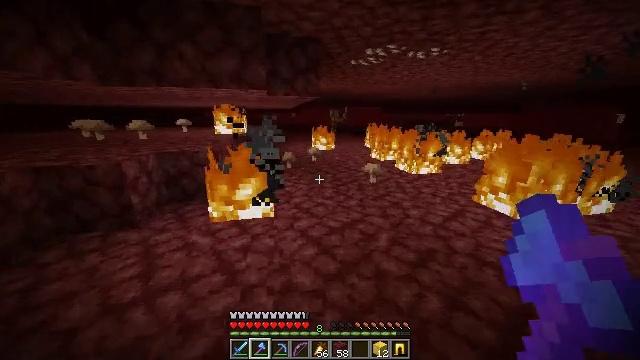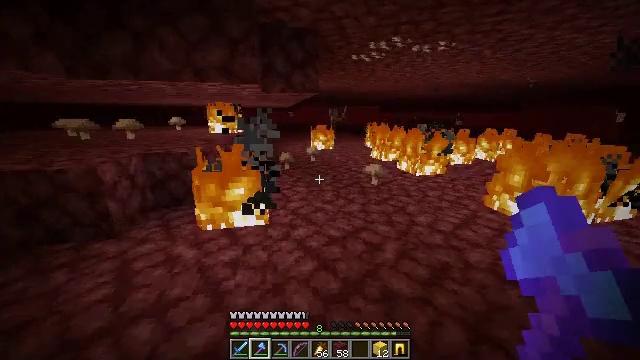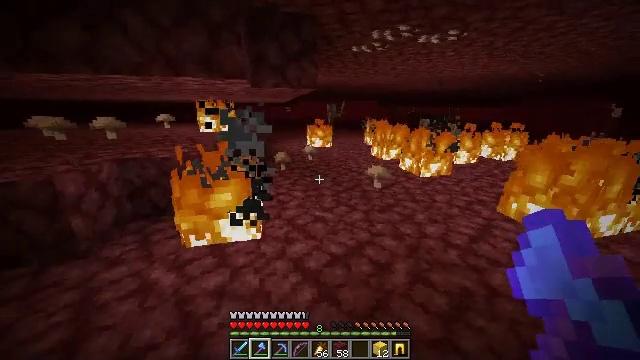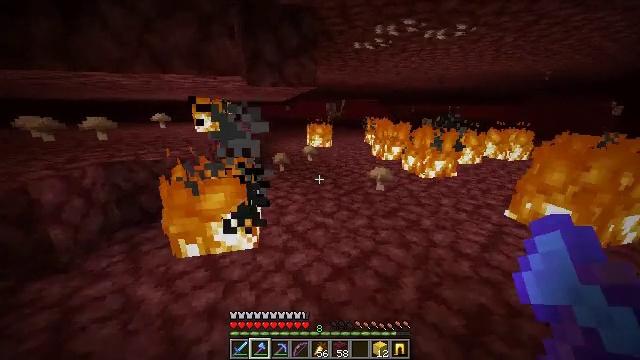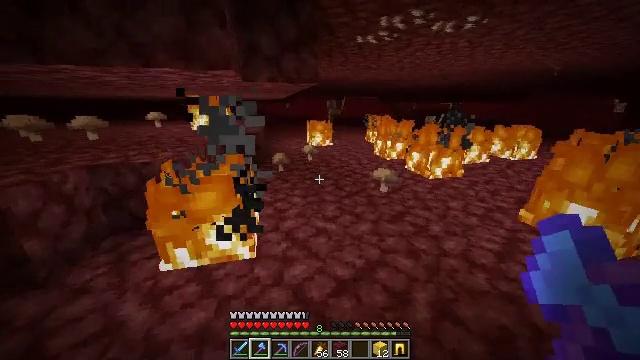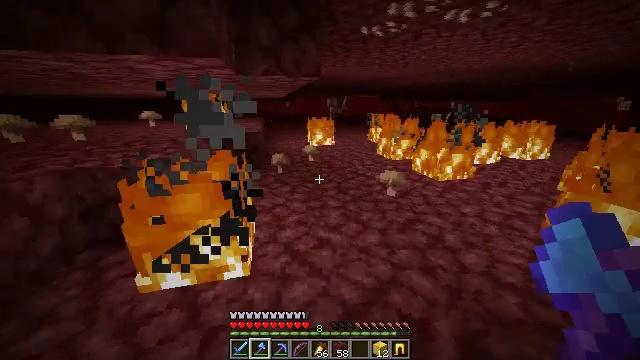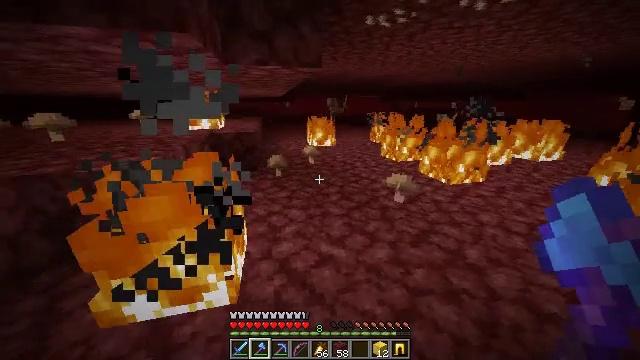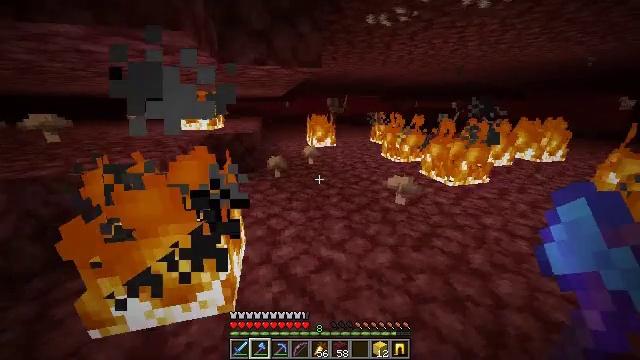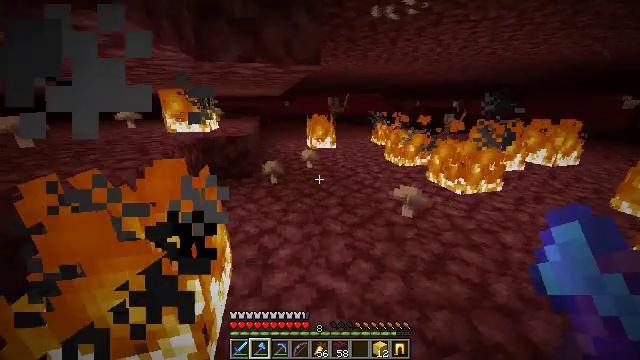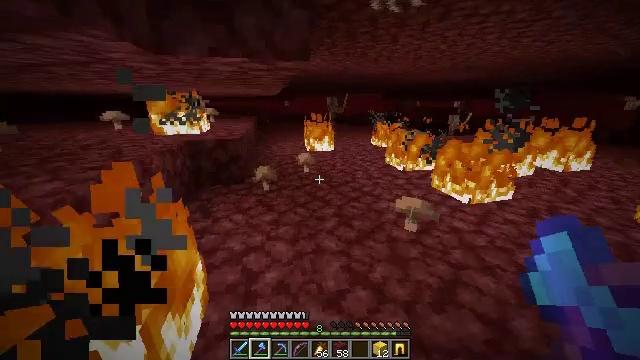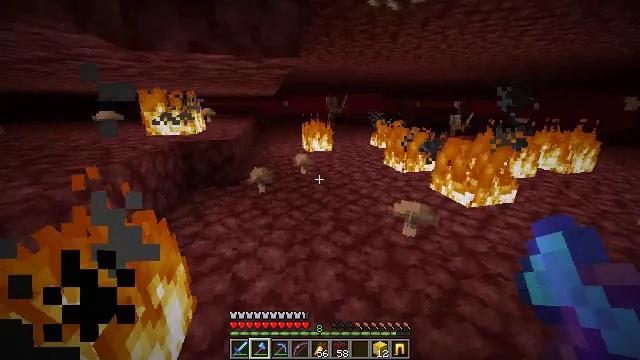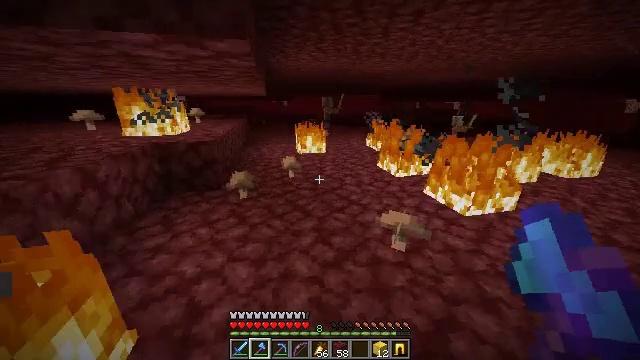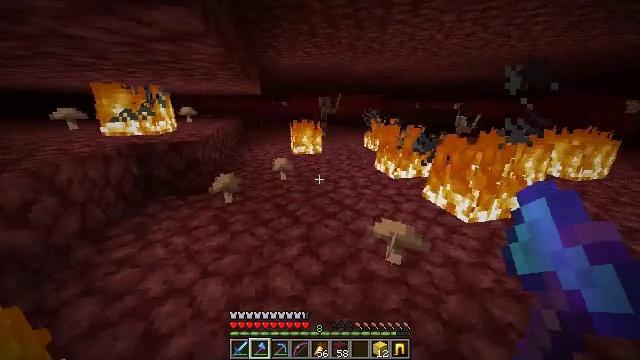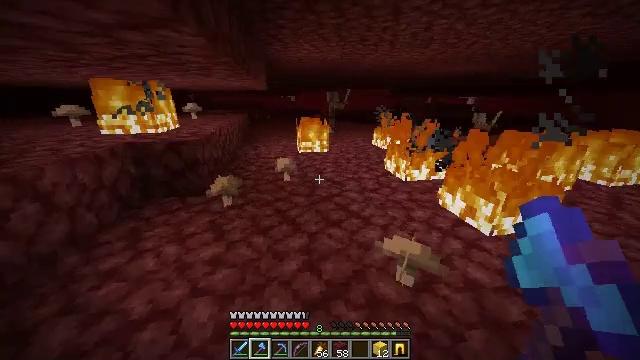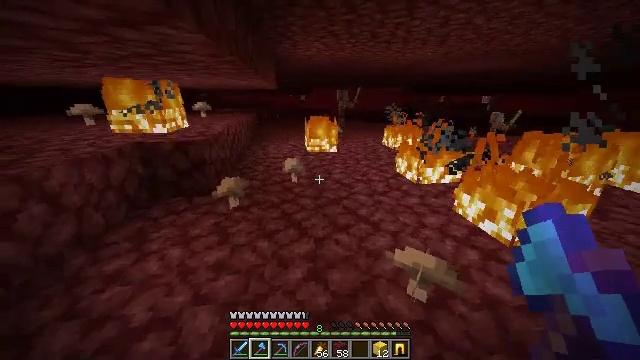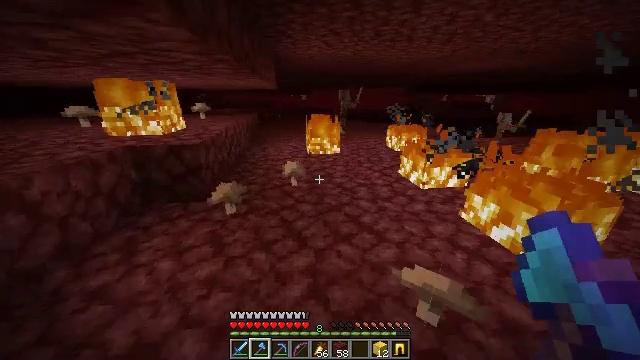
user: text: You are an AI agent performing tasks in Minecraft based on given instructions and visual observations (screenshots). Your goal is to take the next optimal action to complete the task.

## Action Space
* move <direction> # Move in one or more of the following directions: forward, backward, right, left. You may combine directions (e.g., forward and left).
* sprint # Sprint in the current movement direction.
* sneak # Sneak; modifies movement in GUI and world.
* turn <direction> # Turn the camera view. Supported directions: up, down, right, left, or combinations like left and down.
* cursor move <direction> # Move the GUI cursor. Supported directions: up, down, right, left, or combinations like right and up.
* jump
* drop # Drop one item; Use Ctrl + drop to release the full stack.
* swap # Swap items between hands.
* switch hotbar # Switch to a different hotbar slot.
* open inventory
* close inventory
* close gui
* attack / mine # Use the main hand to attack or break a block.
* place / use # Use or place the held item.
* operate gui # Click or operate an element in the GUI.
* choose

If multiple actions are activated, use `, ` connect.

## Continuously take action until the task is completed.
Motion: motion action
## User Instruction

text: Extinguish the fire.
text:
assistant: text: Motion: move forward
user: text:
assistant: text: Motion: move forward, turn down
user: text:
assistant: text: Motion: move forward
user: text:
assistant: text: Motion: move forward
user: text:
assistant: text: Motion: move forward
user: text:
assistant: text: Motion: move forward
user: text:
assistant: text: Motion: move forward
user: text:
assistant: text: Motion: move forward
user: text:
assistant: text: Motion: move forward and move right
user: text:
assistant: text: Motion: move forward and move right
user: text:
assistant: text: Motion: move forward and move right
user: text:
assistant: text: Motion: move forward
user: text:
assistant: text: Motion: move forward, turn left and down
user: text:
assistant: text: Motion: move forward, turn left
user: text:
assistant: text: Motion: move forward
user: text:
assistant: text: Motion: move forward
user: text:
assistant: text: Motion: move forward
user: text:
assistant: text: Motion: move forward
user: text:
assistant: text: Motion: move forward
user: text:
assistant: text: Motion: move forward
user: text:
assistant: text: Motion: move forward
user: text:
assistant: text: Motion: move forward
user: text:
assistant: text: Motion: move forward
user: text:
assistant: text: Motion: move forward
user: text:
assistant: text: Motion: move forward
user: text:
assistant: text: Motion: move forward
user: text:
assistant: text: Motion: move forward
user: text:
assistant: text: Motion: move forward, turn down, attack / mine
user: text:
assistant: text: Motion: move forward, attack / mine
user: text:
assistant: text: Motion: move forward and move left, turn down